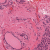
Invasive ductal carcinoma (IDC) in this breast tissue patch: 0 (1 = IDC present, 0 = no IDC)